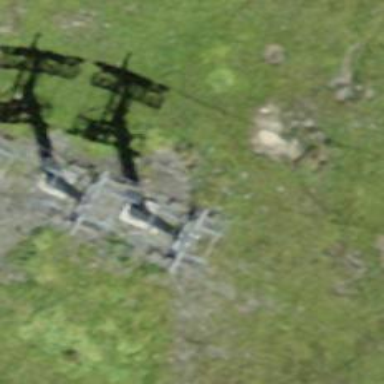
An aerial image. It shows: Chair lift.